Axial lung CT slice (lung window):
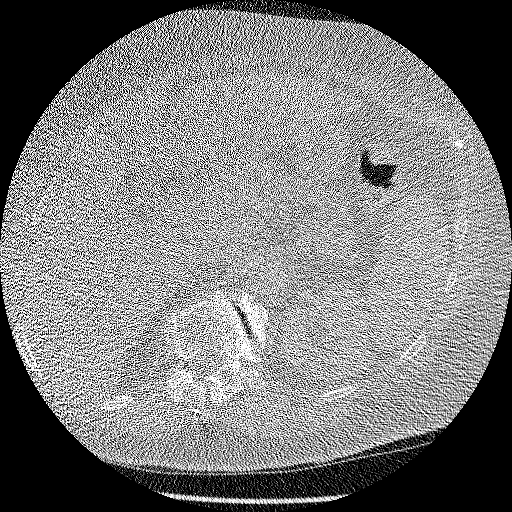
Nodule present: no